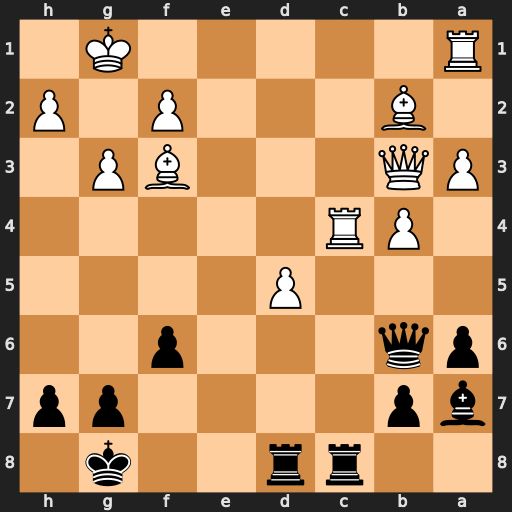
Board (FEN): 2rr2k1/bp4pp/pq3p2/3P4/1PR5/PQ3BP1/1B3P1P/R5K1
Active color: b
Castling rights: -
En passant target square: -
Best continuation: Qxf2+ Kh1 Rxc4